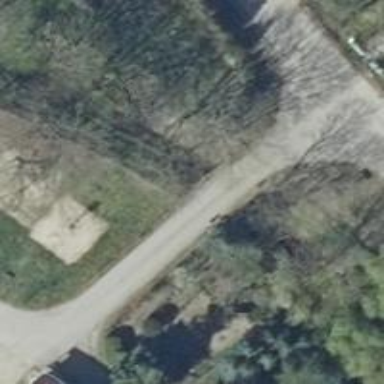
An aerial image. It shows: Culvert tunnel.